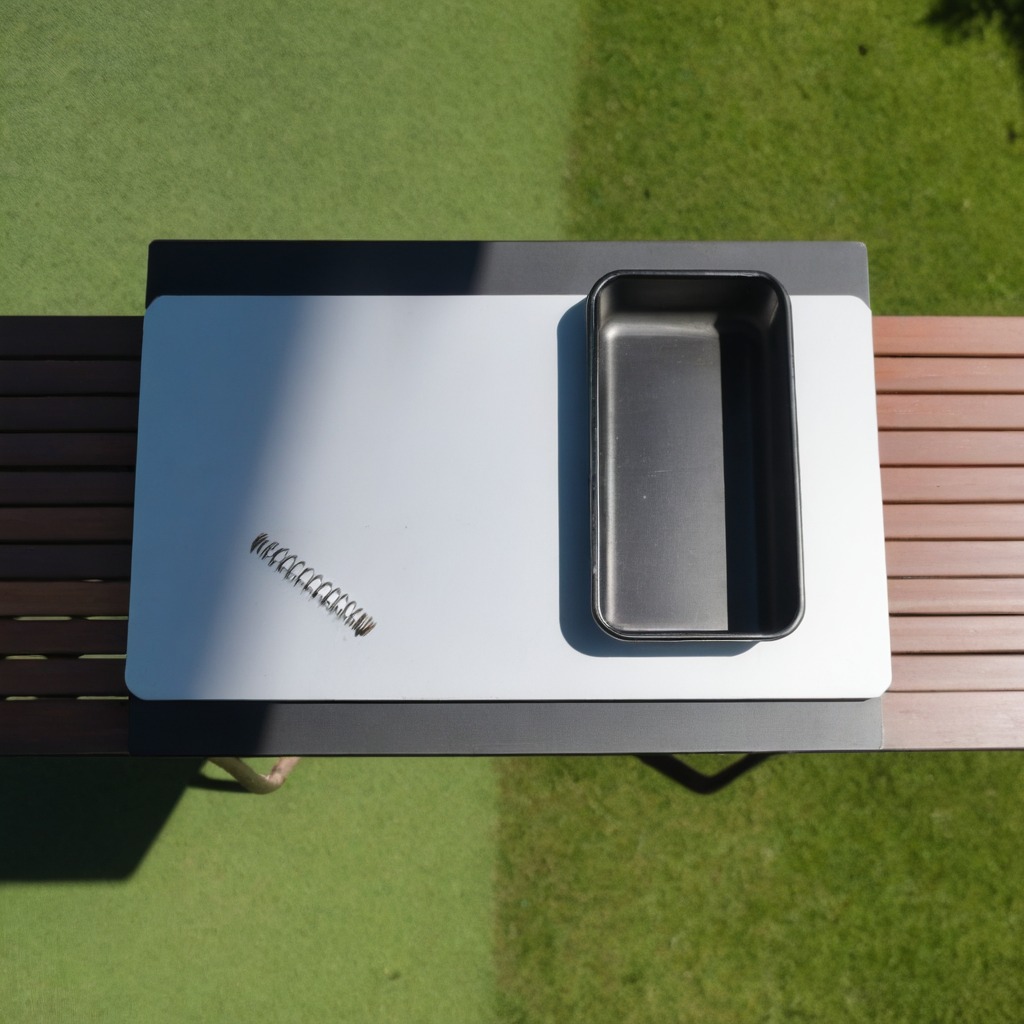
A coiled metal spring is lying on a clean utility table in a temporary outdoor tool station.